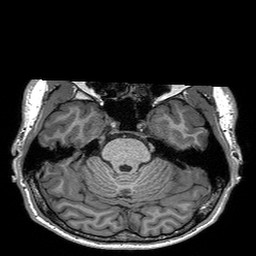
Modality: T1w
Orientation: coronal
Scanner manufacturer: siemens
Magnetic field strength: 3 T
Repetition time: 2.3 s